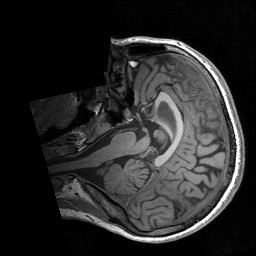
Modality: T1w
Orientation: axial
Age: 23
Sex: female
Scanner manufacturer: siemens
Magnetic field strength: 3 T
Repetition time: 1.9 s
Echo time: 0.00226 s